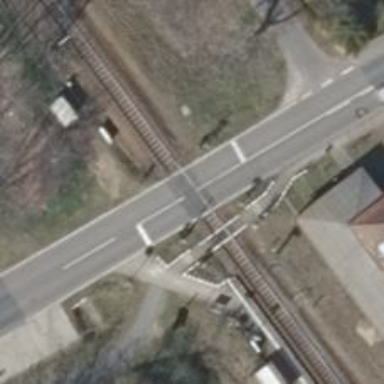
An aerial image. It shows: Level crossing with lights and saltire.